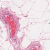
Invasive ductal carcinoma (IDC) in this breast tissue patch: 0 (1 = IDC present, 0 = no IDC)